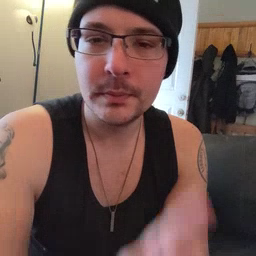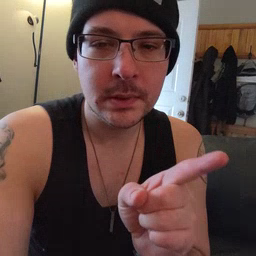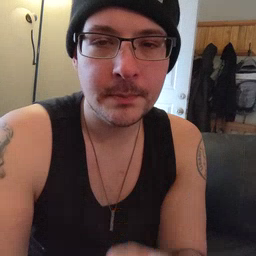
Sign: hesheit